問題: 三角形ABCの重心をGとします。線分BC上に∠APB=∠GPCを満たす点Pをとったところ。AP=42が成立しました。このとき線分GPの長さはいくつですか。
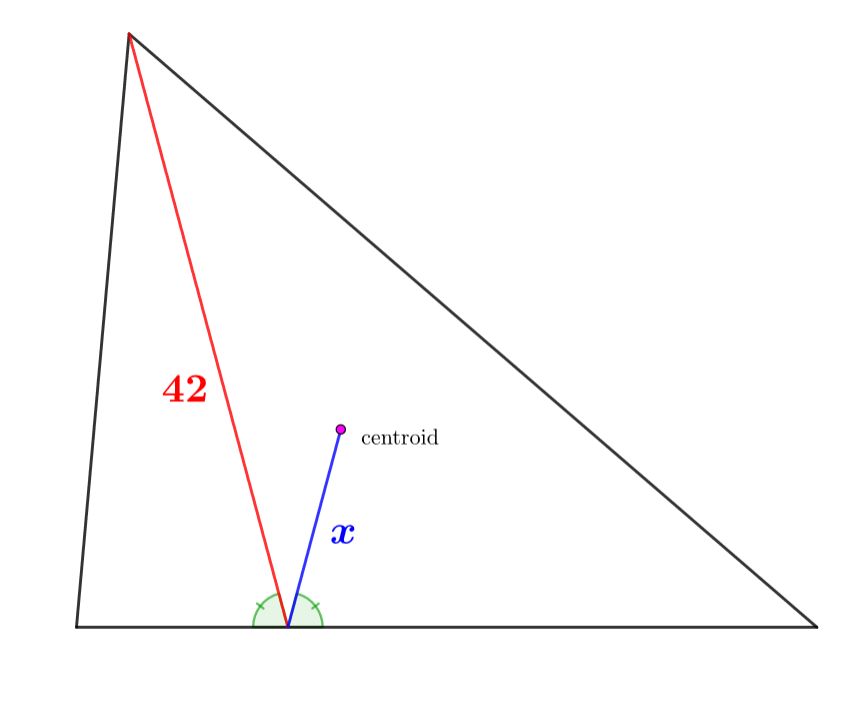
解答: 線分BC上にAP//GQとなる点Qをとる。このとき三角形GPQはGP=GQの二等辺三角形であり、重心の性質からAP:GQ=3:1である。よって解答は14。
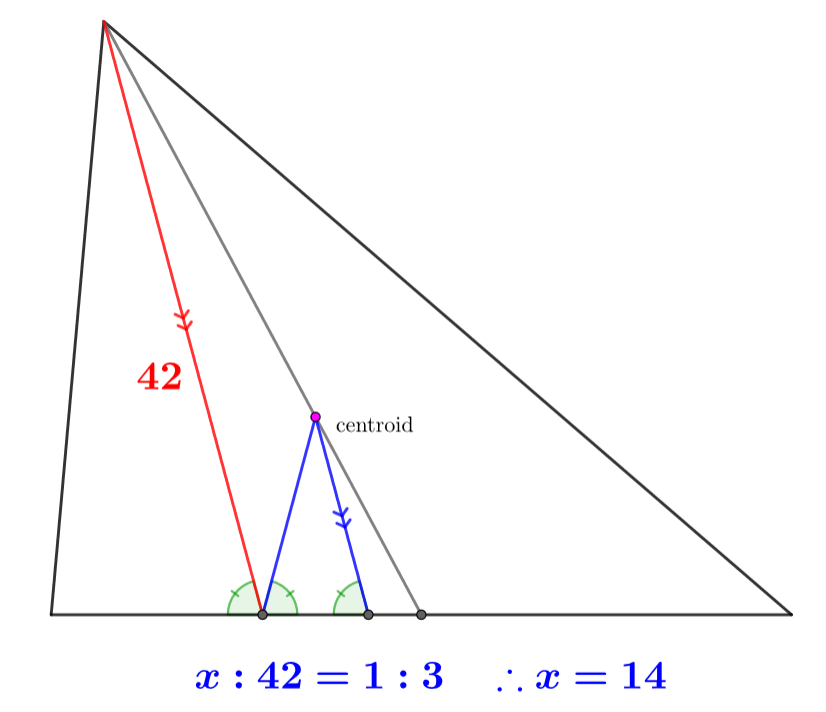
答え: 14
タグ: 重心の性質